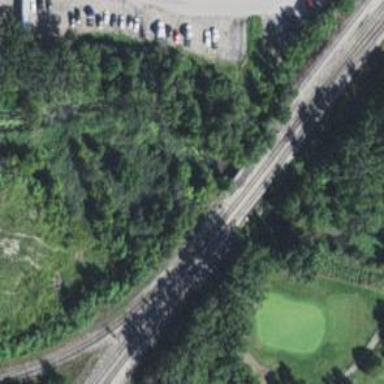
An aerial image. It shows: Railway bridge.